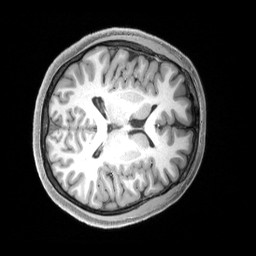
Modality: T1w
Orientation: axial
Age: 23
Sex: female
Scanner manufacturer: siemens
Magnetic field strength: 3 T
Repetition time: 2.4 s
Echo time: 0.00219 s